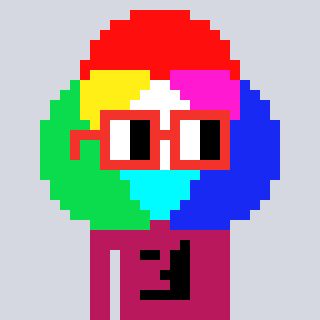
a pixel art character with square red glasses, a color circle-shaped head and a darkpink-colored body on a cool background